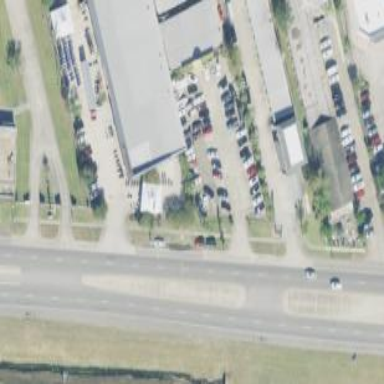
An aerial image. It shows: Shop that sells cars.